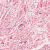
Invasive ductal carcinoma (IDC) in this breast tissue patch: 0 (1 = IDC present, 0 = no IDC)